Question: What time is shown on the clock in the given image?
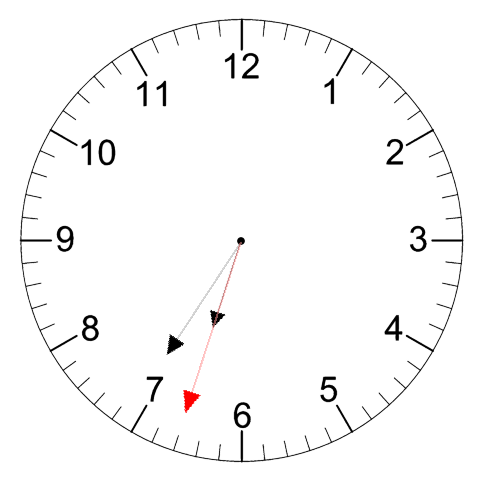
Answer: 06:35:33